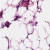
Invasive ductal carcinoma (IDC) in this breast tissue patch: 0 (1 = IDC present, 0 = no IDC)